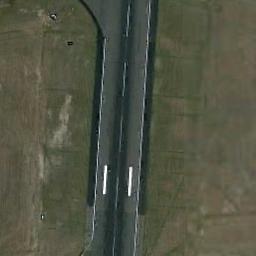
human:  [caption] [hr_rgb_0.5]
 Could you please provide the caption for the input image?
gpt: The runway is on the grass next to the bare land .

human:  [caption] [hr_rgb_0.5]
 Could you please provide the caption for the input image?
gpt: The runway with two touchdown zone markings goes through the lawn .

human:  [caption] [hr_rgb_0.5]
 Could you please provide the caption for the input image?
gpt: The grass is around the runway .

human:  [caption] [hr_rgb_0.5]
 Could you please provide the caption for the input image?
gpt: There is a green lawn next to the runway, With white dashes of varying thickness on the runway .

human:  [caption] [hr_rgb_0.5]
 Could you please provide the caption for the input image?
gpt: There are green lawns beside the runway .